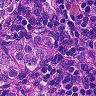
Metastatic tissue present: yes